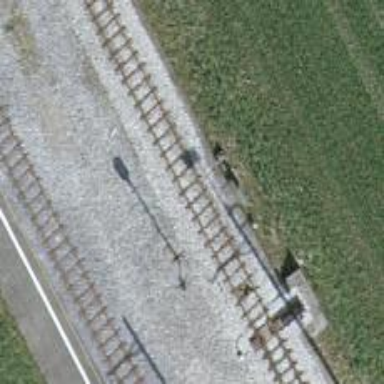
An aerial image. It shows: Narrow-gauge railway track with one electrified contact line.